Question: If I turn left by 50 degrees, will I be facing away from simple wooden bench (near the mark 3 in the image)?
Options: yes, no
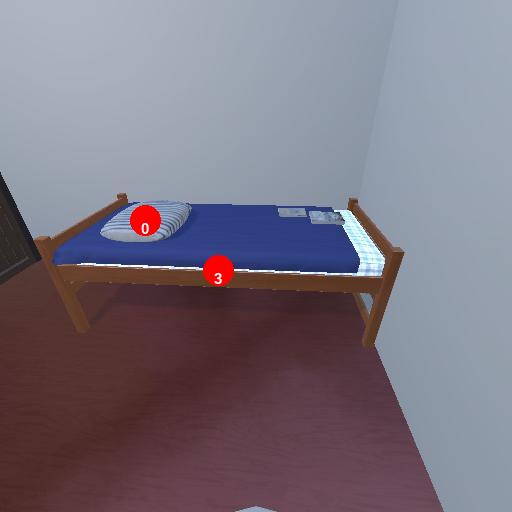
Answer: yes